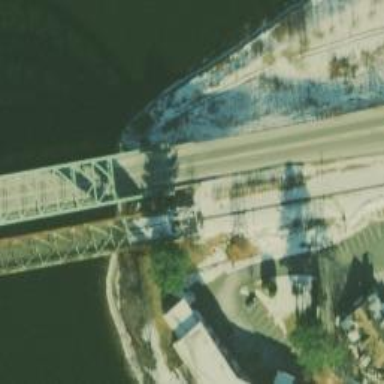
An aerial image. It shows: Footway on truss bridge.